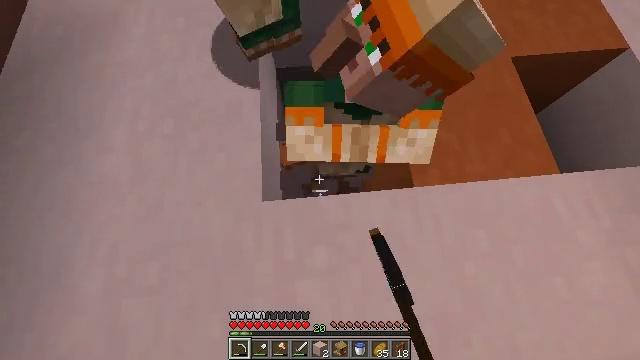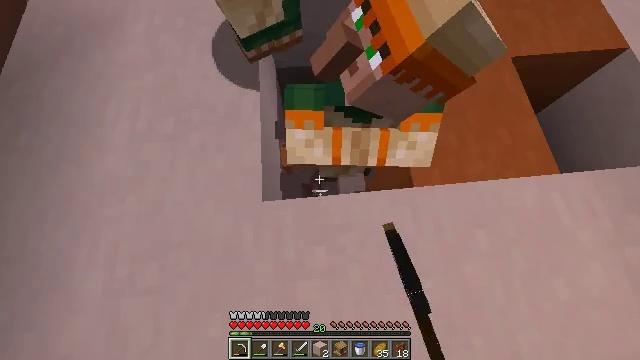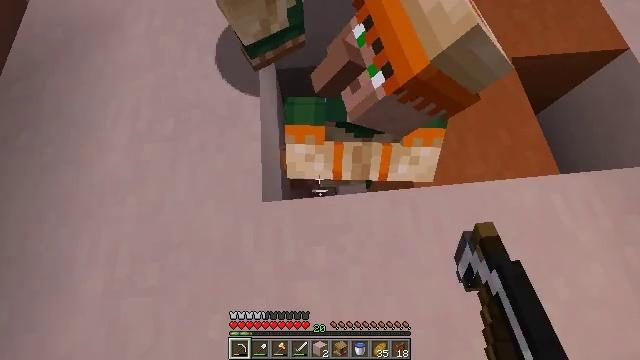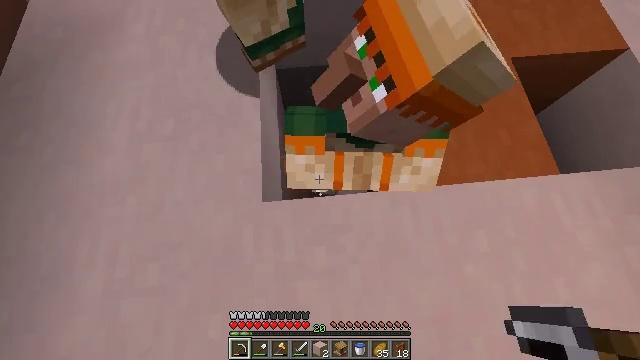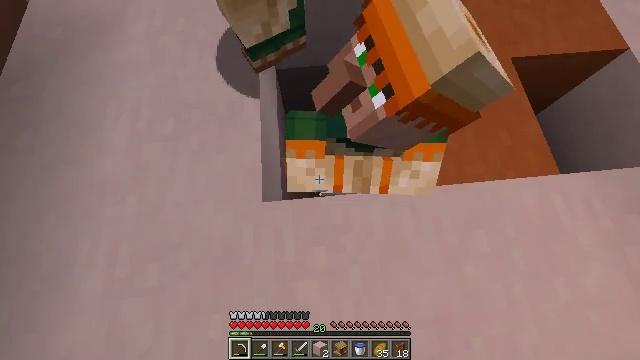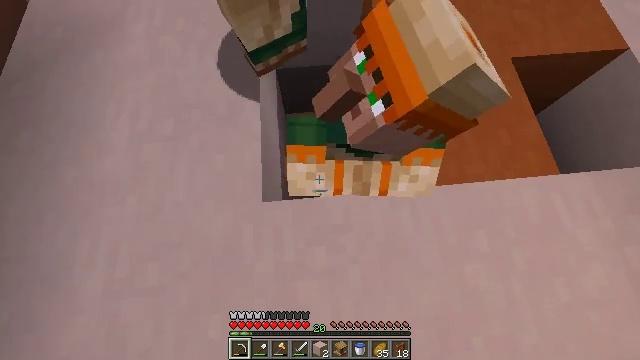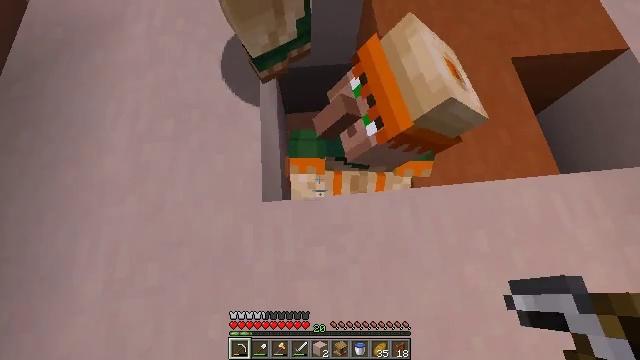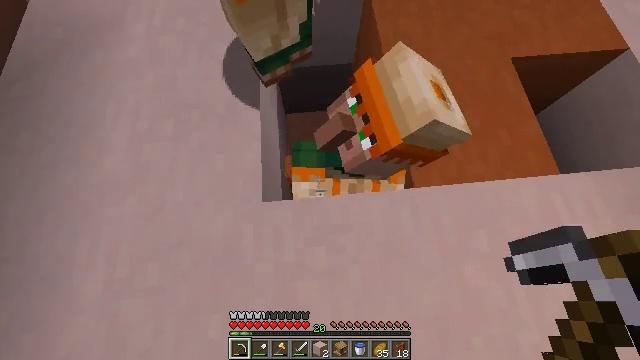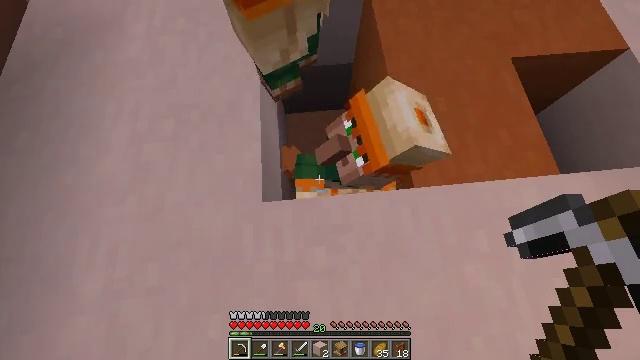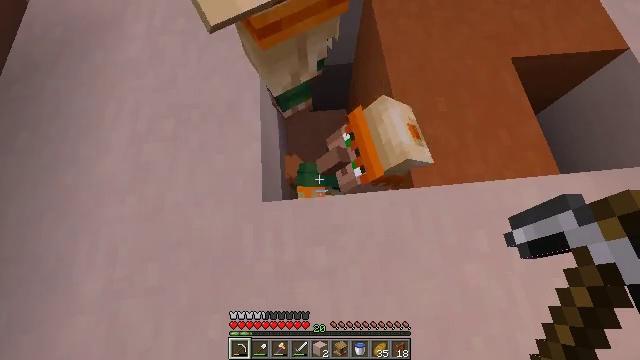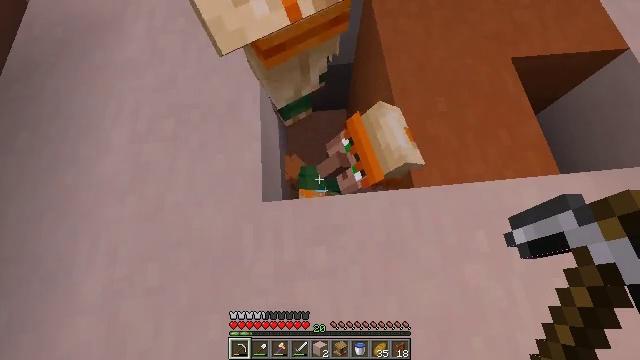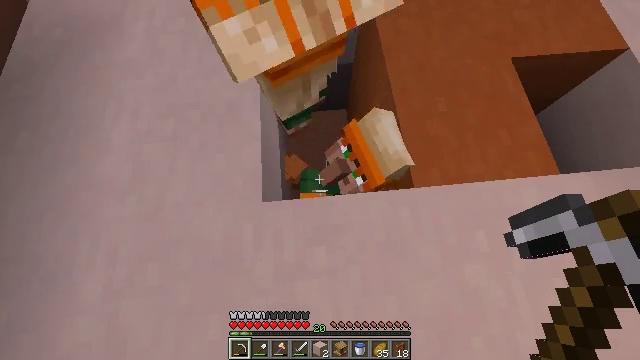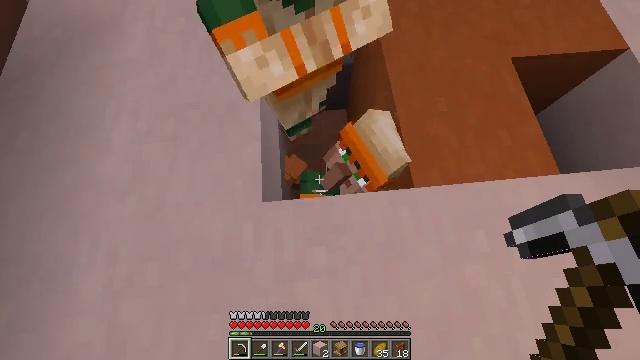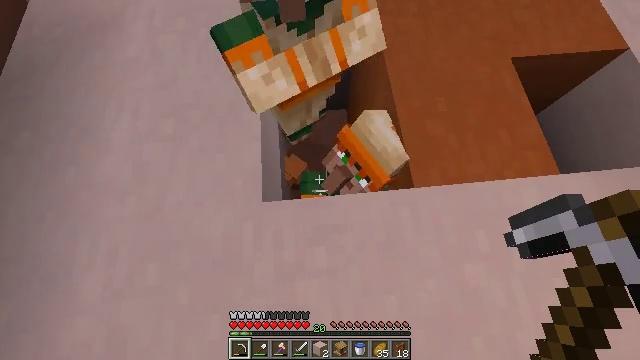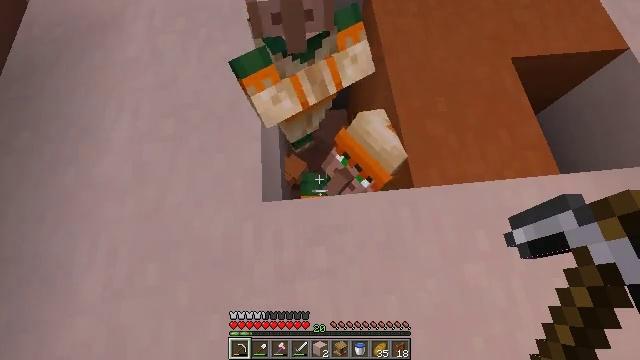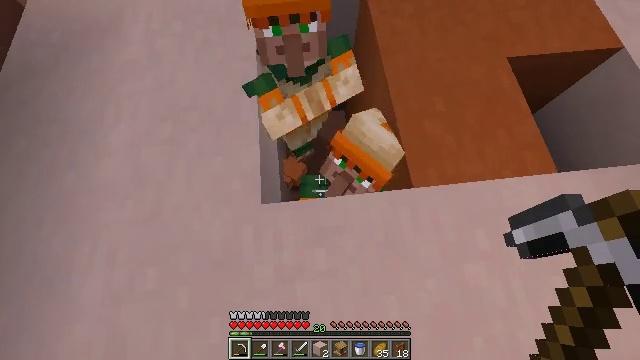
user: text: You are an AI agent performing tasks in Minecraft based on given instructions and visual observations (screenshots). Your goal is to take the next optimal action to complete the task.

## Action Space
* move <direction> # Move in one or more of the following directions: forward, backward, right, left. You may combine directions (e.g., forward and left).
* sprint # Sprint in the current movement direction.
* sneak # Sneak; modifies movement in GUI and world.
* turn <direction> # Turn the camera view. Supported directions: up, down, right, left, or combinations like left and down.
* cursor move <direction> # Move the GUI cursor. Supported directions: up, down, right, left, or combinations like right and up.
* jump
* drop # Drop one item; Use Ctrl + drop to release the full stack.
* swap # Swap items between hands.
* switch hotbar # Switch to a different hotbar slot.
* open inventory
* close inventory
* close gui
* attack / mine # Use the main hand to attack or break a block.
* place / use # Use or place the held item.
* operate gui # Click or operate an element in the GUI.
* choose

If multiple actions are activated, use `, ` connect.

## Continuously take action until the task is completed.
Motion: motion action
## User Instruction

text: Pick up white terracotta by mining.
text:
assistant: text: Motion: attack / mine
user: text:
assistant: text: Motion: attack / mine
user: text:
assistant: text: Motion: attack / mine
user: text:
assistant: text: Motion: no_op
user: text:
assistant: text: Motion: no_op
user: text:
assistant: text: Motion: no_op
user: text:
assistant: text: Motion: no_op
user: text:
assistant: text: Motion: no_op
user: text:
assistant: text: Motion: no_op
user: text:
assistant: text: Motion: no_op
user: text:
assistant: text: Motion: no_op
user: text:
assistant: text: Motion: no_op
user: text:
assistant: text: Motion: no_op
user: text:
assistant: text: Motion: no_op
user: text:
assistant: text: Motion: no_op
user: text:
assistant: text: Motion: no_op
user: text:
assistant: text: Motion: no_op
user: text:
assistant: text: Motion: turn right
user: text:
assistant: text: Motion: no_op
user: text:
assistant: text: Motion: no_op
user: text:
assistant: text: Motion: turn right
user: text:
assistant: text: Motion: turn right
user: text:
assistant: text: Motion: turn right and up
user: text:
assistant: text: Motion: move right, turn right and up
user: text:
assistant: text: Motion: move right, turn right and up
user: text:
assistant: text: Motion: move right, turn up
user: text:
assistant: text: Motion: move right, turn up
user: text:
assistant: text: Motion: move right, turn up
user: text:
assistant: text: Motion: move right
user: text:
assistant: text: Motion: turn left and up